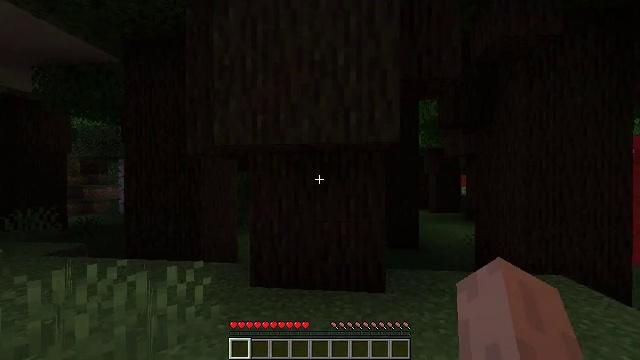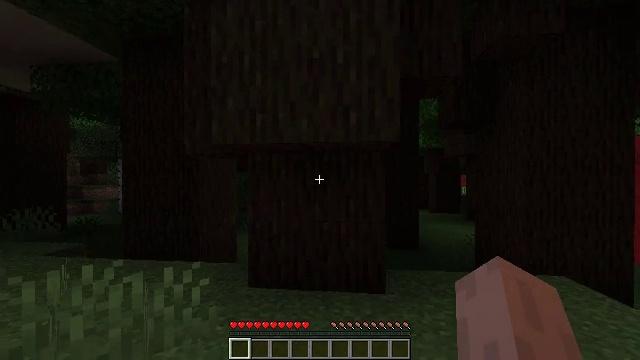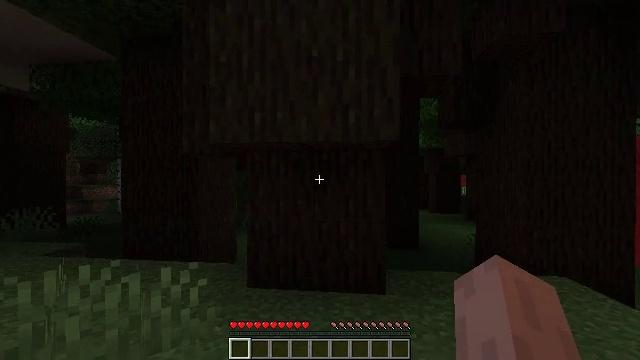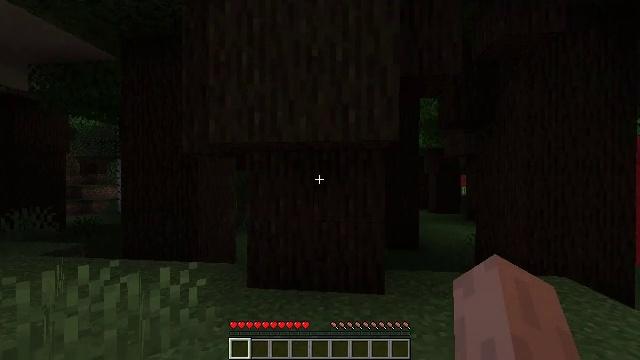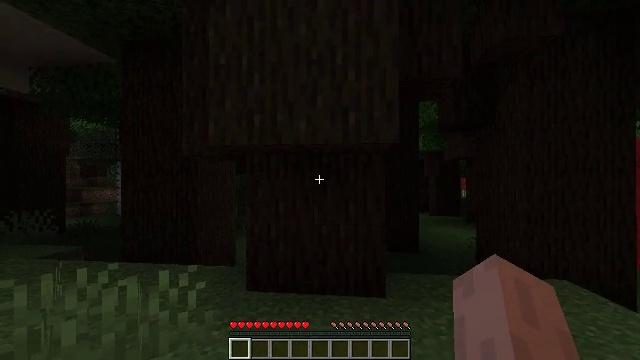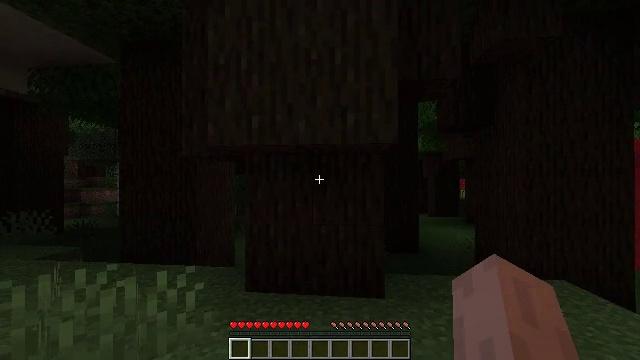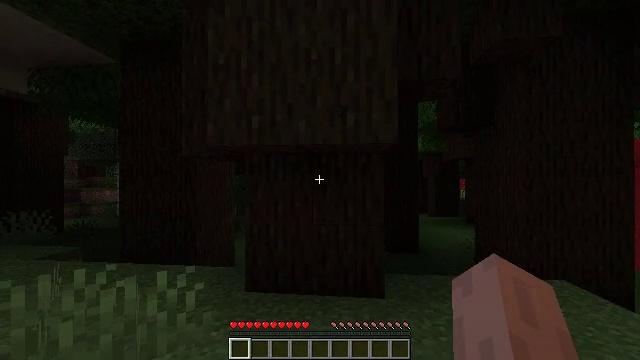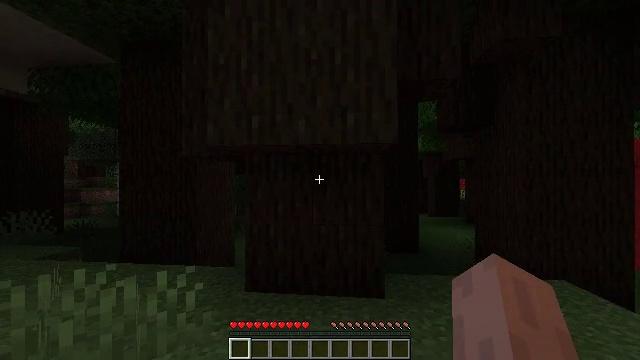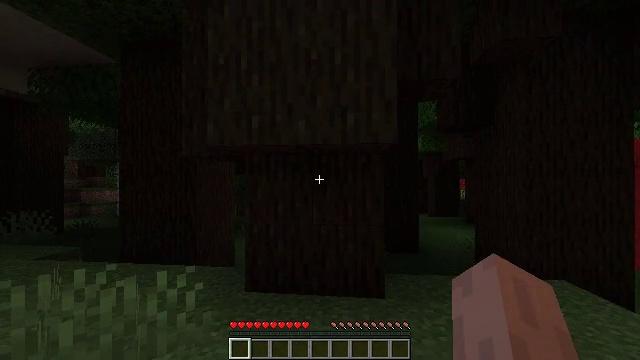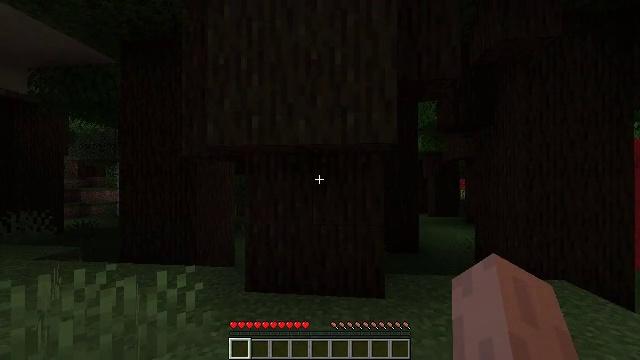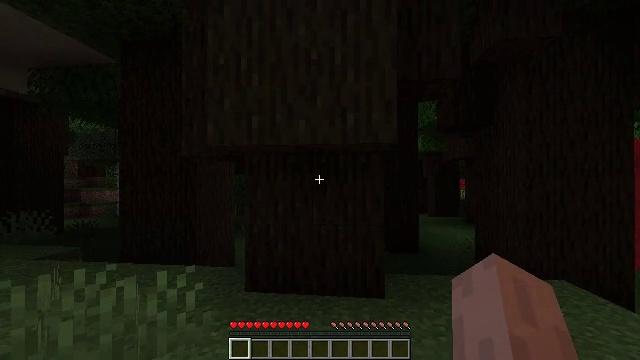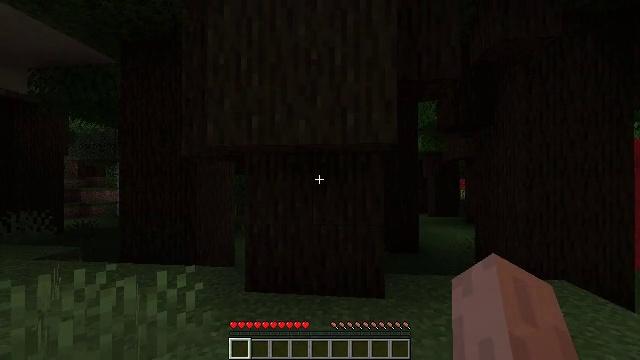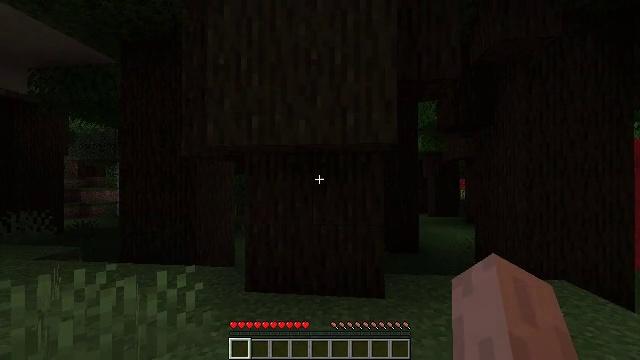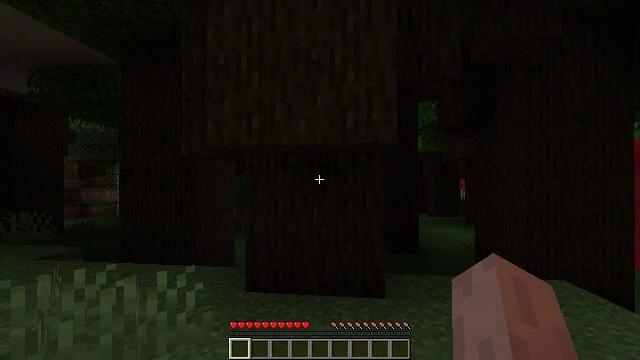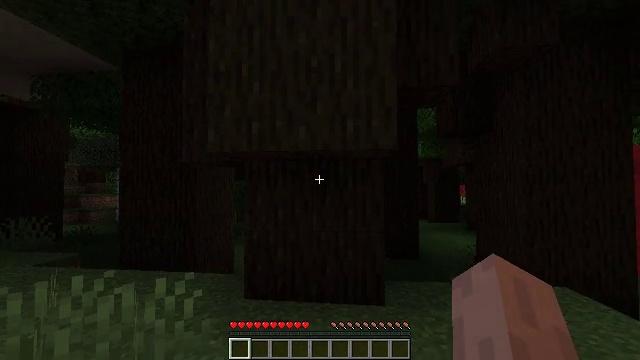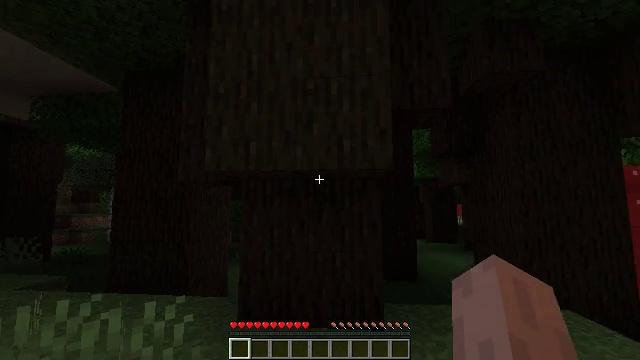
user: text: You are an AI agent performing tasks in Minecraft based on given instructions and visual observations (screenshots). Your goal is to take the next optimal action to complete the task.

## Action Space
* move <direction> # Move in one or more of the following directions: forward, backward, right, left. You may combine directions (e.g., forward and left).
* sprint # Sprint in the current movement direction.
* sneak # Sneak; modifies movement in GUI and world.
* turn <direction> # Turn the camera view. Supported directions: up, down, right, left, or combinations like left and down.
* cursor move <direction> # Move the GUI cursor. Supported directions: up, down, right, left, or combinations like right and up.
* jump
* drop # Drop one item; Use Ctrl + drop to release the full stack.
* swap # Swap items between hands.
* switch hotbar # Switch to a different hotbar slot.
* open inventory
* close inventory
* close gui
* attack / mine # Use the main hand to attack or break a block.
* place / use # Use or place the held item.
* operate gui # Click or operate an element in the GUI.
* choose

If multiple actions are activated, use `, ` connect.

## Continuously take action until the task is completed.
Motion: motion action
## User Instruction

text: Collect dark oak log for building.
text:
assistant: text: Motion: attack / mine
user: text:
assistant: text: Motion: attack / mine
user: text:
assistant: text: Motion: attack / mine
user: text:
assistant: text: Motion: attack / mine
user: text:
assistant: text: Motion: attack / mine
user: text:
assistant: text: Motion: attack / mine
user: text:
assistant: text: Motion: attack / mine
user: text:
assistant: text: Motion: attack / mine
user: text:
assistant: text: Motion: attack / mine
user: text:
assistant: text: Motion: attack / mine
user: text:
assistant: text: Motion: attack / mine
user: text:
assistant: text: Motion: attack / mine
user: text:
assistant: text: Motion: attack / mine
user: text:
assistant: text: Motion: turn up, attack / mine
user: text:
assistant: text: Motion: turn up
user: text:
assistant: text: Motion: move forward, turn up
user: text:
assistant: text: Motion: move forward, turn up
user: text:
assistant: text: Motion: move forward, turn up
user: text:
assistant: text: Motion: move forward, turn up, attack / mine
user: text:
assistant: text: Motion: turn up, attack / mine
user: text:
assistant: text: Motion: attack / mine
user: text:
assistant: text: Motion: turn up, attack / mine
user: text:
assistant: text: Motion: attack / mine
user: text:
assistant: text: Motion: attack / mine
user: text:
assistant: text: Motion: attack / mine
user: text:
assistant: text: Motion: attack / mine
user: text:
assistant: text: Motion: attack / mine
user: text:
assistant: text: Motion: attack / mine
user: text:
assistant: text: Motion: attack / mine
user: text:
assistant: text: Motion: turn right, attack / mine